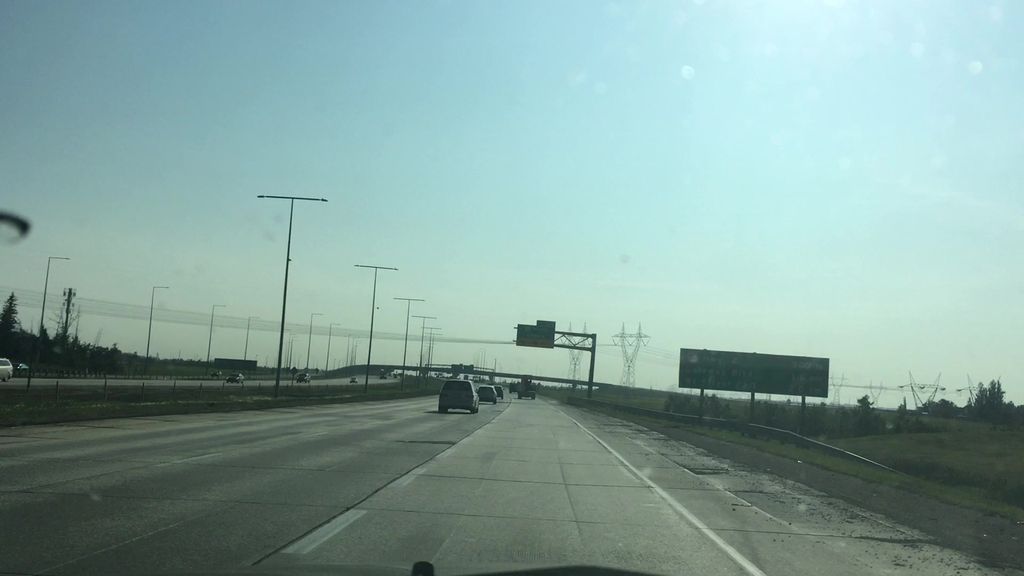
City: edmonton